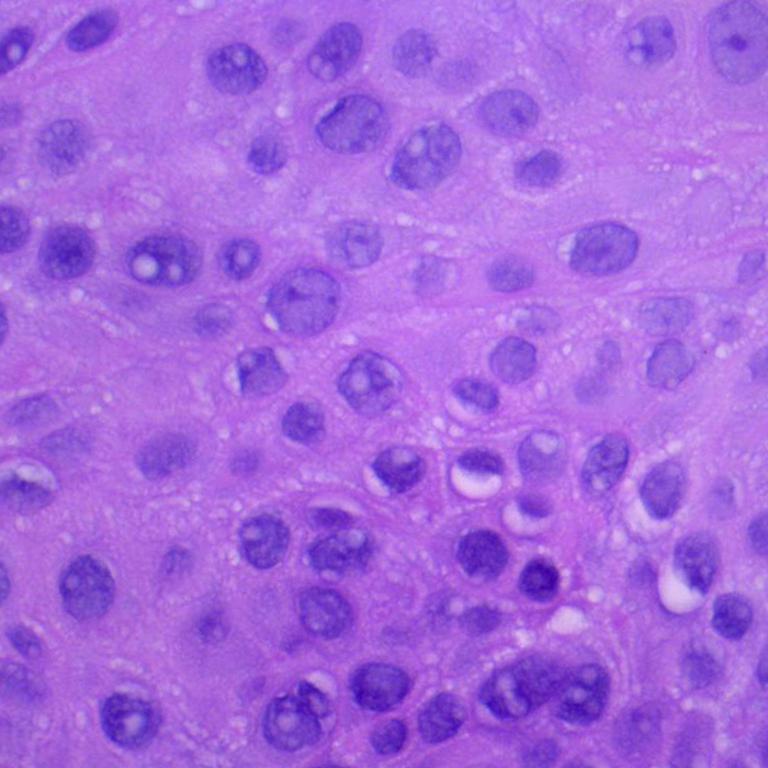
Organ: lung
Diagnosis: squamous carcinomas